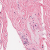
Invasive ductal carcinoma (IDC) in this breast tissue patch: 0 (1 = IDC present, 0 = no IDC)